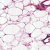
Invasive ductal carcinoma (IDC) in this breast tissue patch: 0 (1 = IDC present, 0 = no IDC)